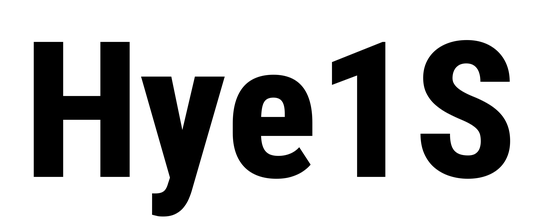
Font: Roboto_Condensed_ExtraBold